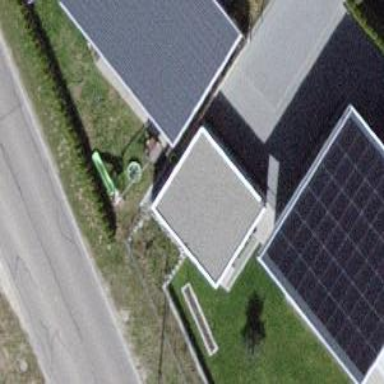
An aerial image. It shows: Garage building.